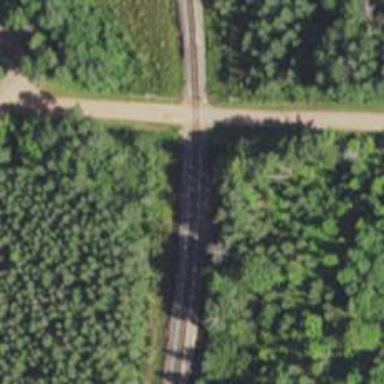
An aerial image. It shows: Railway track.